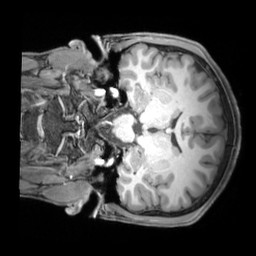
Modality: T1w
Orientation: coronal
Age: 24
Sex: male
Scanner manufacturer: siemens
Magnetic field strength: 3 T
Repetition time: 1.97 s
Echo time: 0.00206 s